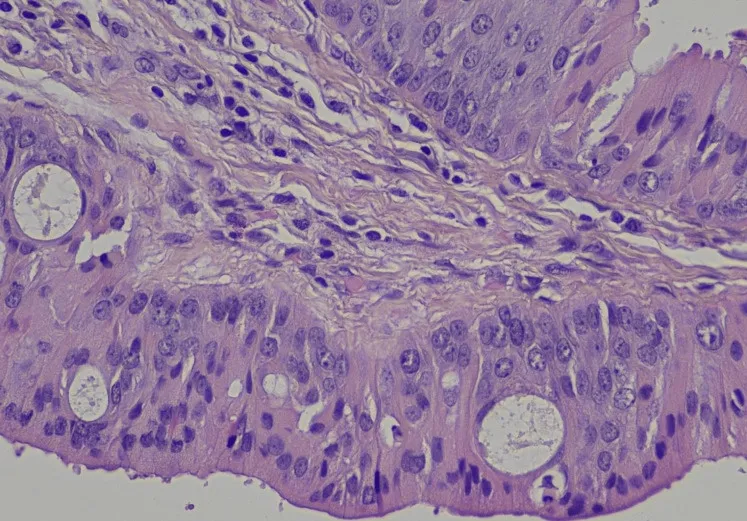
Hematoxylin-eosin, 40X. On higher magnification, neither cellular atypia nor mitotic activity was observed.
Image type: pathology (h&e)